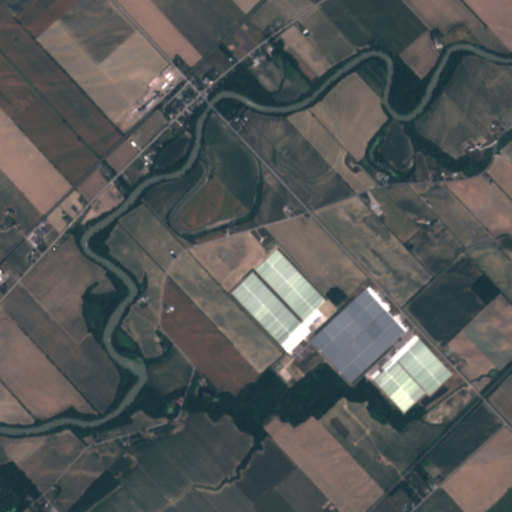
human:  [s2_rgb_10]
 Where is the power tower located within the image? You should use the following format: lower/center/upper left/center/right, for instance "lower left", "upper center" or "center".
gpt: The power tower is located in the upper left of the image.
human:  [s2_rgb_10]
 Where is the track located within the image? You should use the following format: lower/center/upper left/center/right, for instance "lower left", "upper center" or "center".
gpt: The track is located in the upper left of the image.
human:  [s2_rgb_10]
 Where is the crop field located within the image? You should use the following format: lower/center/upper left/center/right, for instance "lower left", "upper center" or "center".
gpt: There is no crop field in the image.